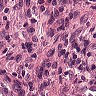
Metastatic tissue present: no